Question: I have 2 test classes in a XCode 5 project:
ABCDataModelTests.{h,m}
'''
- (void)testAlwaysPassing { ... }
'''
ABCDataModelListColorsTests.m which inherits from ABCDataModelTests.
'''
- (void)testNumberOfListColorsGreaterThan7 { ... }
'''
When I ran the test, I noticed that there is a symbol "rT" underneath the subclass's tests as shown in the picture.
What does "rT" stand for? Note that the subclass inherits the test method "testAlwaysPassing."
I can't find anything in the Apple documentation for "New Features in XCode 5/5.0.1" Is there any documentation for what all the symbols stand for?

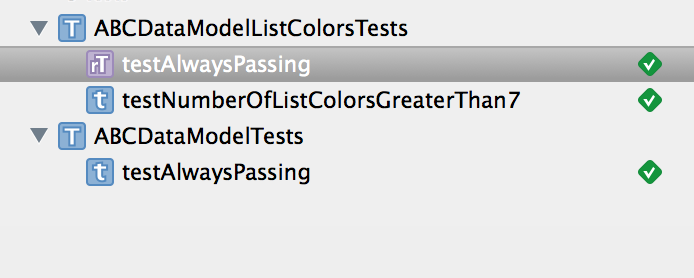
Answer: I found this information on some forums:
> The standard way to do things in SenTestingKit/OCUnit/XCTest is to declare your tests in code. If you do, Xcode will discover them statically (ie. not at runtime) using the index. Once Xcode these tests are discovered, they show up in the test navigator with a "t" icon. So far so good.Now, the SenTestingKit/OCUnit/XCTest frameworks also allow you to create tests on the fly at runtime. Some of our users make creative user of this capability, perhaps to wrap an external testing system or to create tests to represent a dynamic set of data. Xcode cannot discover these tests statically, and only find out about their existence when they are returning resutls during a test run. When discovered, they will show up in the test navigator with a "rT" icon. "rT" being short for "runtime discovered tests".Finally. If there's anything wrong / unusual about your project that prevents indexing from completing or from properly parsing your test classes, then your tests wouldn't be statically discovered. You may still successfully build and run them, in which case Xcode would end up treating them as runtime discovered tests, and give them the "rT" icon.